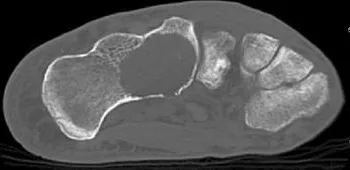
Axial CT scan of lesion preoperatively displaying concern for cortical destruction.
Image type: radiology (ct)